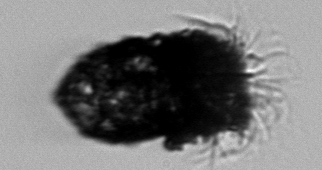
Label: Stenosemella_pacifica